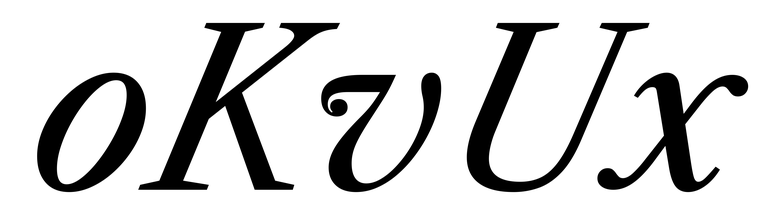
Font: LibreCaslonText-Italic_Italic